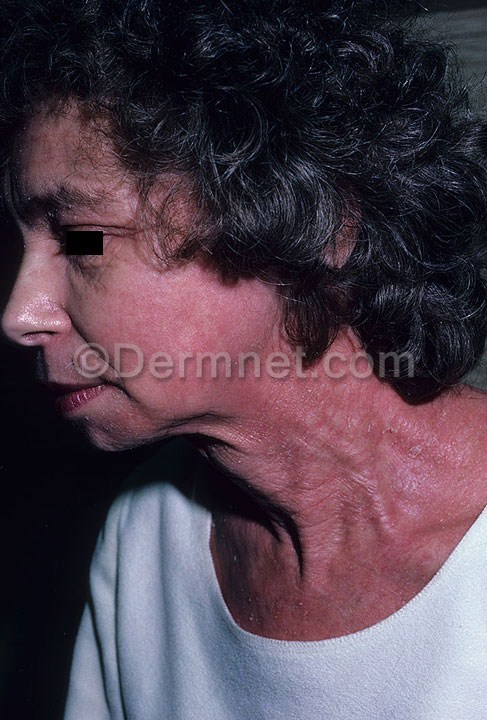
Disease: Exanthems and Drug Eruptions